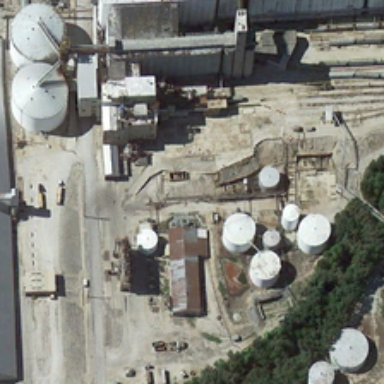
Some storage tanks are near several buildings and two rows of green trees .